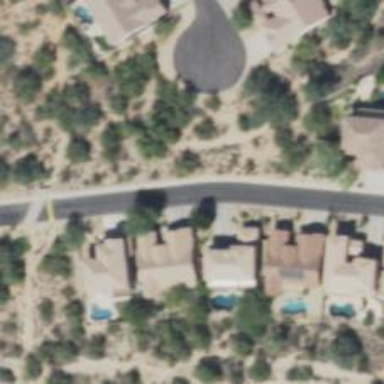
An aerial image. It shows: Asphalt road in residential area.